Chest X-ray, PA view. Patient: 30 years old, sex M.
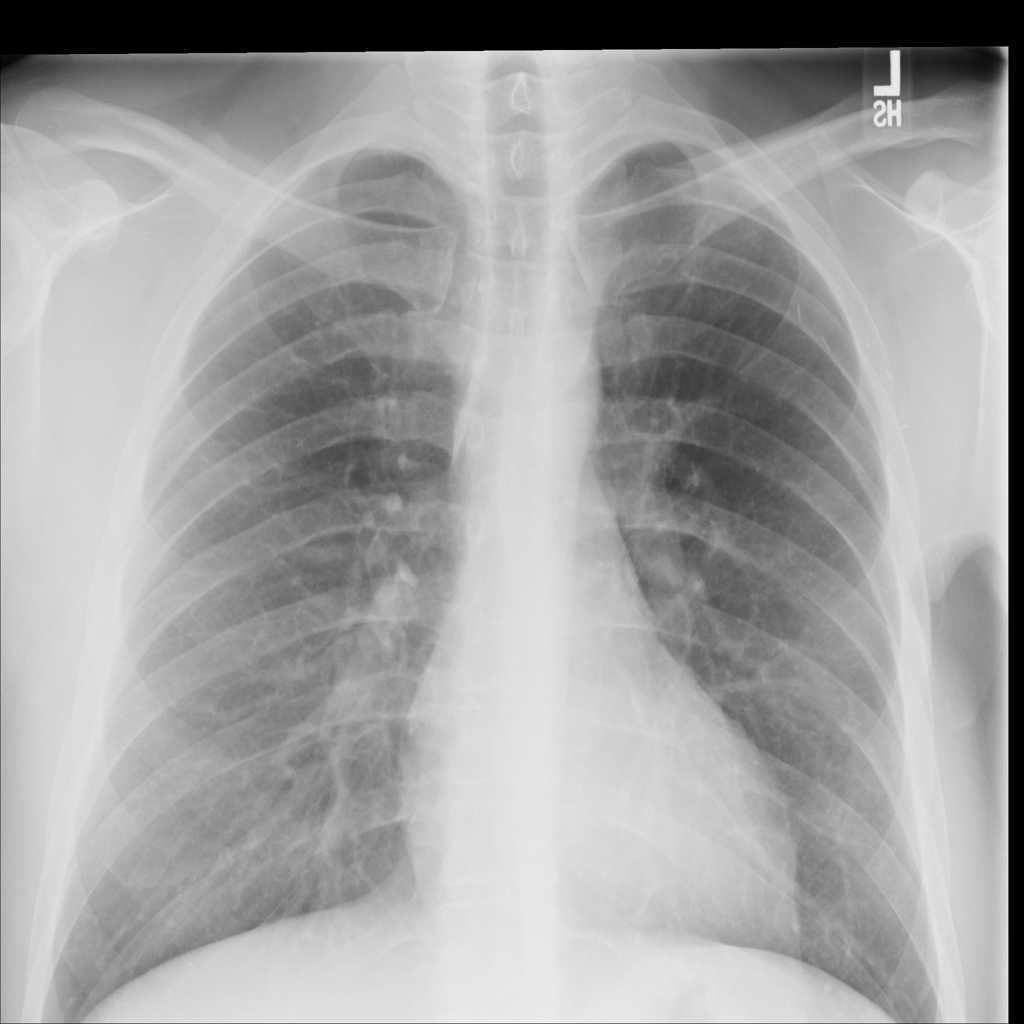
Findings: No Finding